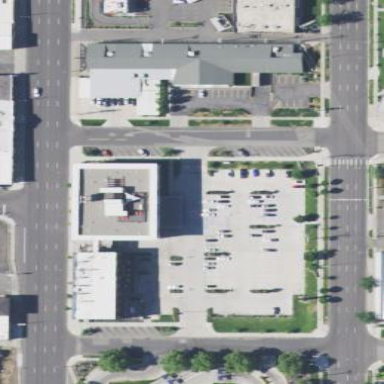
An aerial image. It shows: Retail area.